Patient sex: M
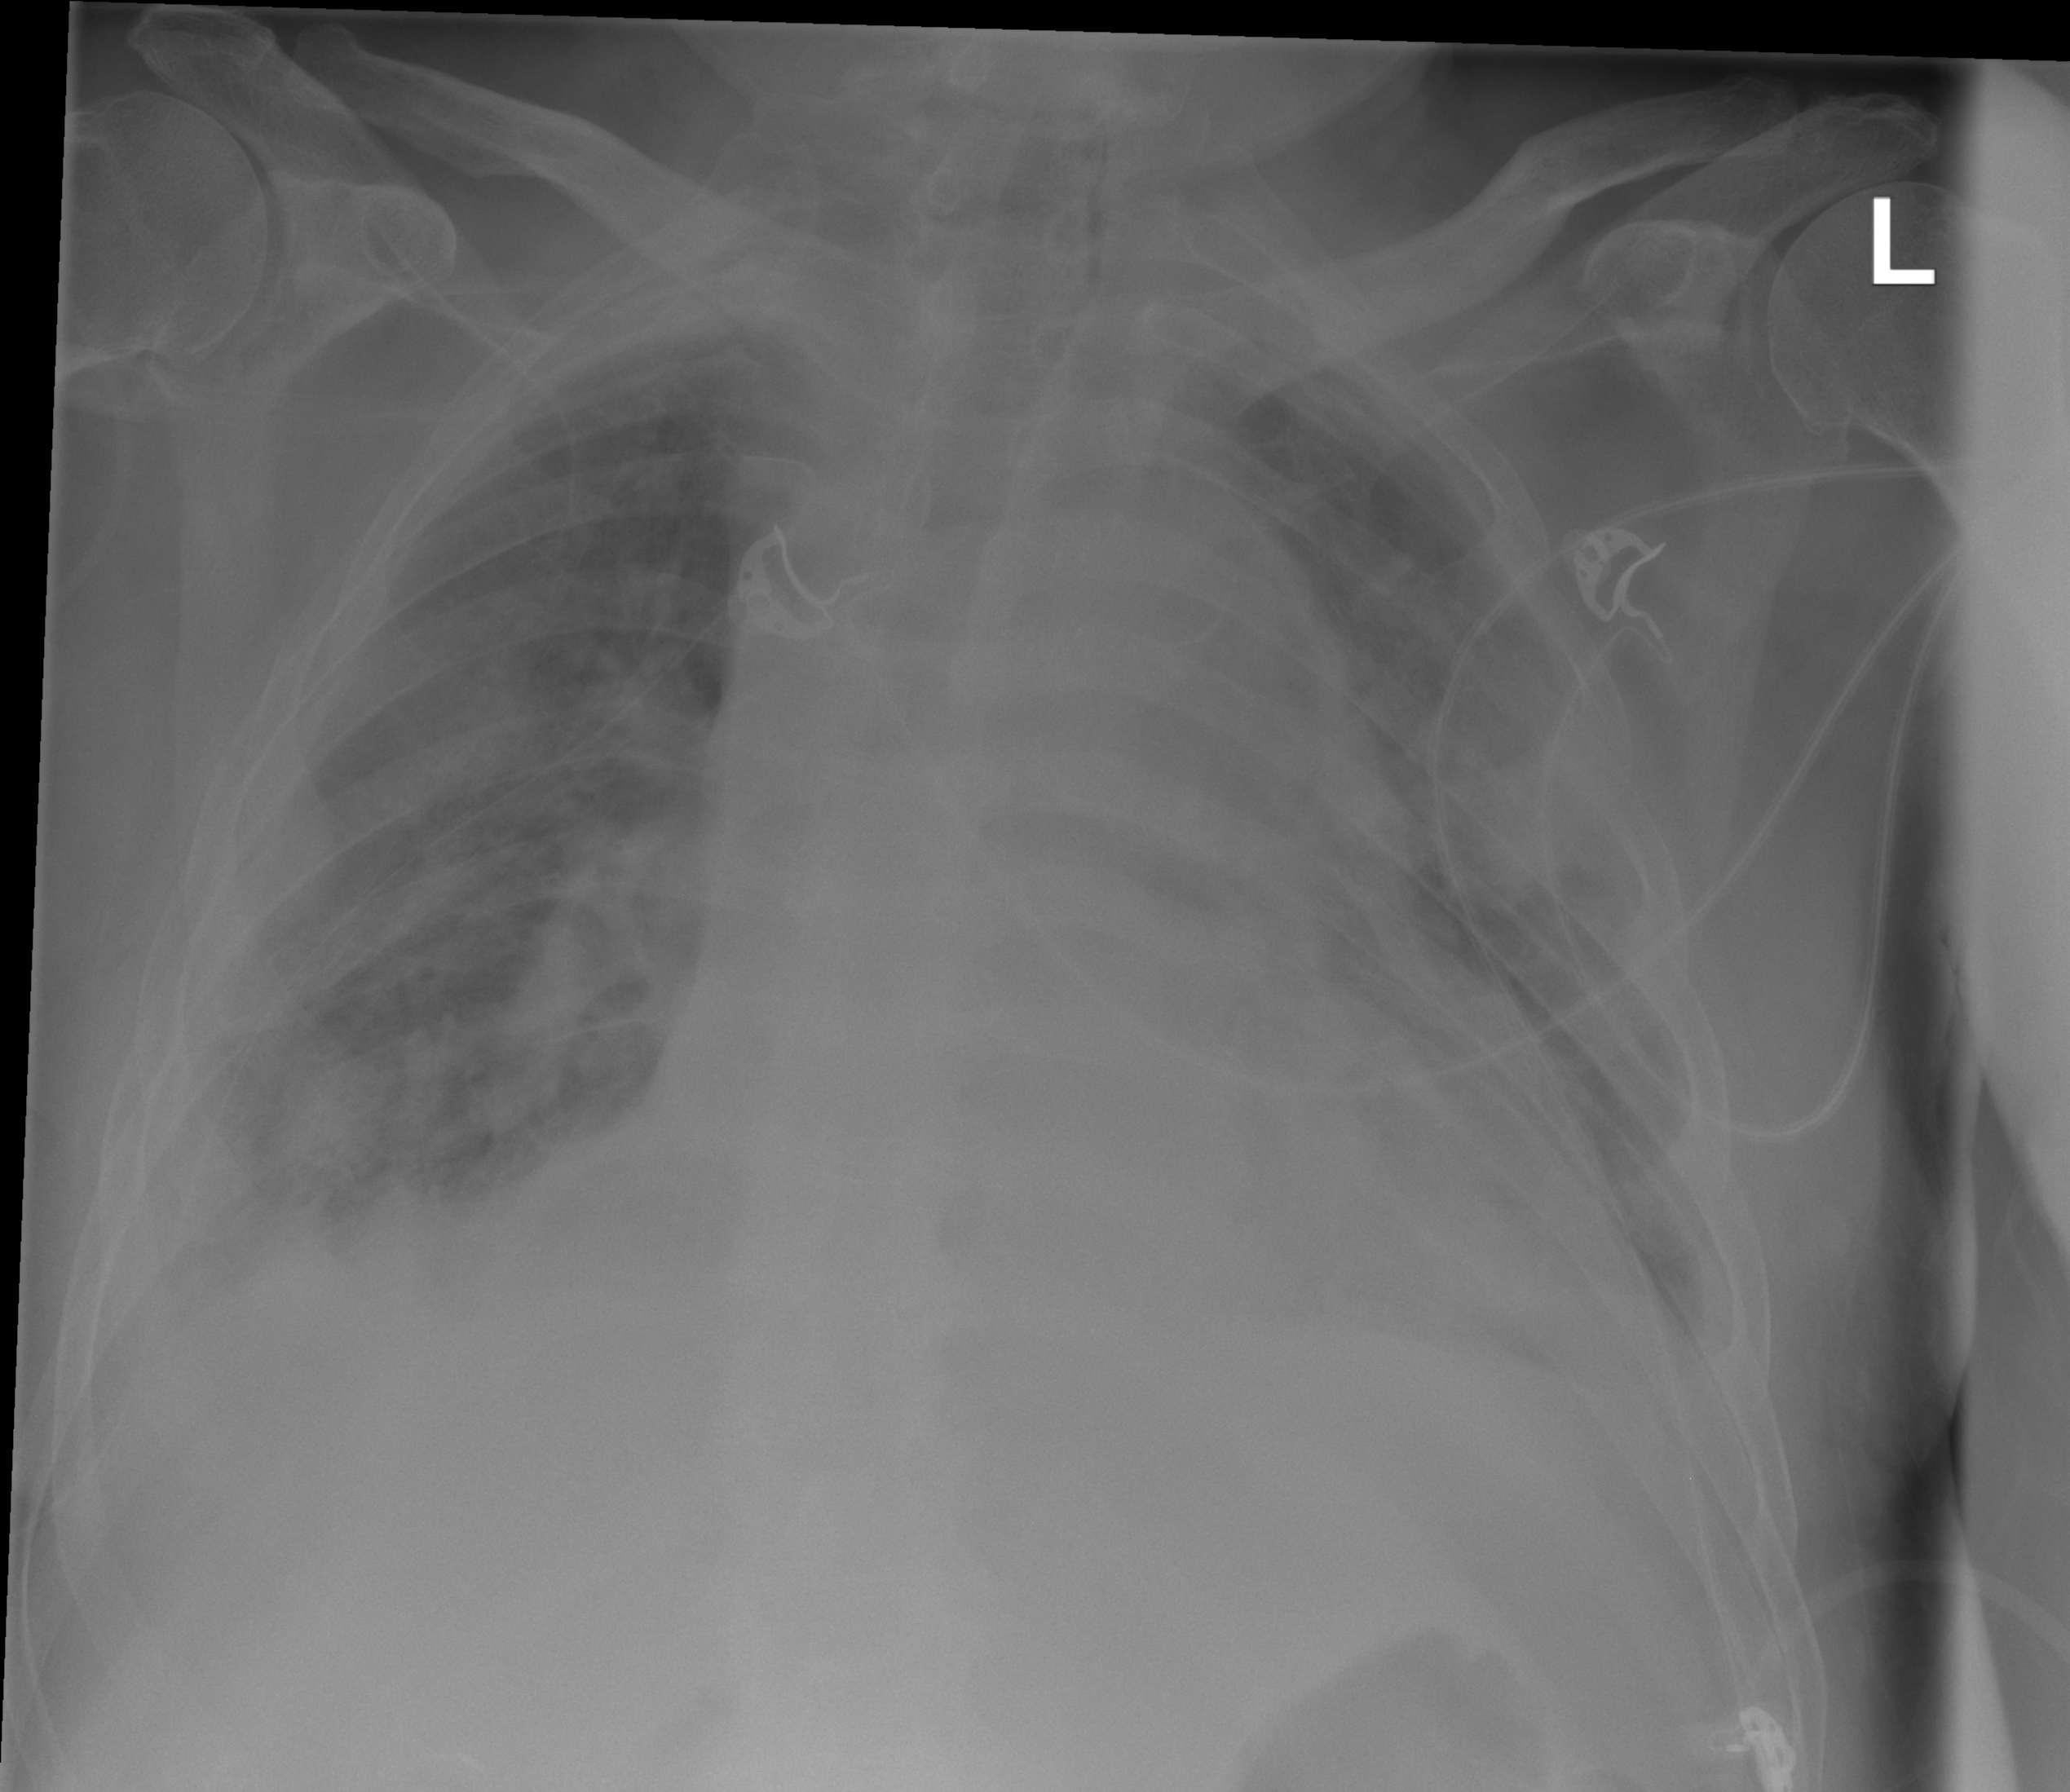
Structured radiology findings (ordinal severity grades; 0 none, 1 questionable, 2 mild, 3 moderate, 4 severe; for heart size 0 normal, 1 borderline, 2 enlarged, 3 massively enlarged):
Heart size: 2
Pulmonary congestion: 2
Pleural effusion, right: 2
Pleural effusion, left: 2
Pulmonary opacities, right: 2
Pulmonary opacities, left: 0
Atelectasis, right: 2
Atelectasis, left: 2